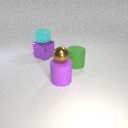
large green rubber cylinder behind large purple rubber cylinder